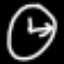
Label: clock